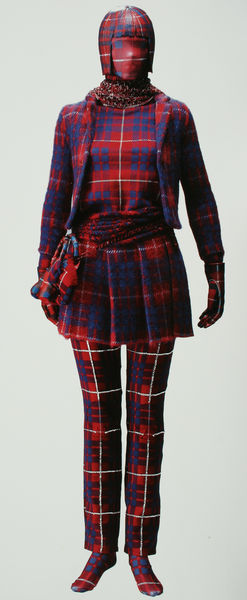
Titel: Ensemble
Künstler: Jun Takahashi
Standort: Kyoto (Japan)
Institution: Kyoto Costume Institute
Schlagwörter: blau, fuß, kopf, weiß, gelb, frau, handschuh, handschuhe, kariert, kleid, blick, gürtel, rot, schal, tuch, haube, karo, karriert, mode, muster, rock, schleife, anzug, hemd, hose, jacke, kappe, mütze, kleidung, figur, kostüm, mantel, tücher, modell, schuhe, zeitgenössisch, socken, gehrock, jackett, jacket, weste, gestalt, foto, fotografie, gemustert, karos, maske, kreuz, entwurf, kunst, ganzkörper, puppe, quadrate, pullover, quadrat, viereck, vierecke, gesichtslos, englisch, fot, kapuze, überkleid, tartan, kord, modepuppe, schaufensterpuppe, overall, caro, ganzkörperanzug, schotte, schottenkaro, schottisch